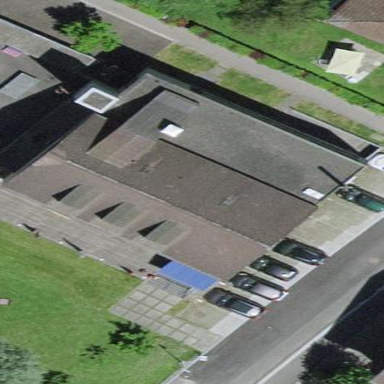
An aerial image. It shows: School building.